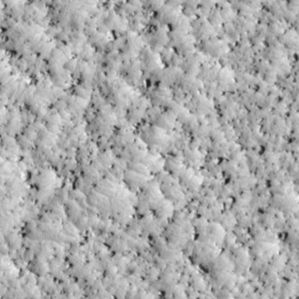
Label: non_frost